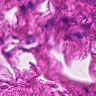
Metastatic tissue present: no